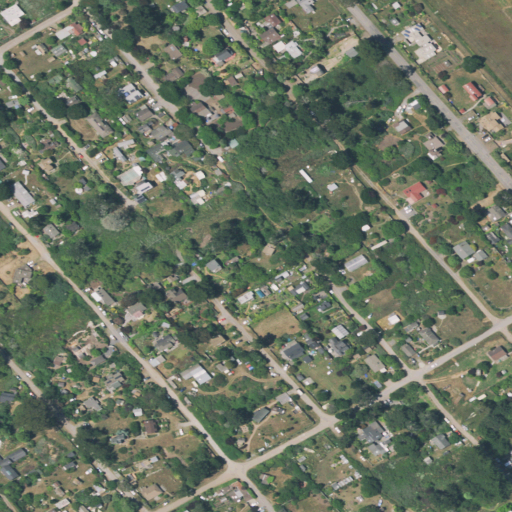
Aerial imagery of plain(s) in California named Bolinas Mesa containing open development, low intensity development, grassland, high intensity development, medium intensity development, and herbaceous wetlands